Field crop: maize
Growth stage: 2
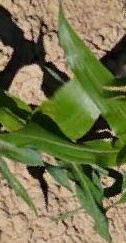
Species: maize